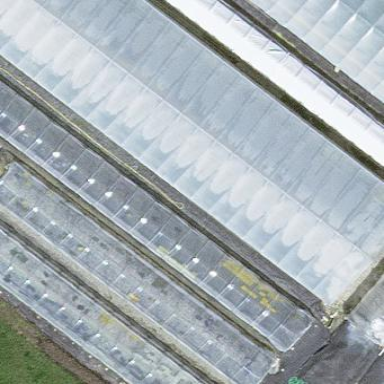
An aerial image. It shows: Greenhouse.